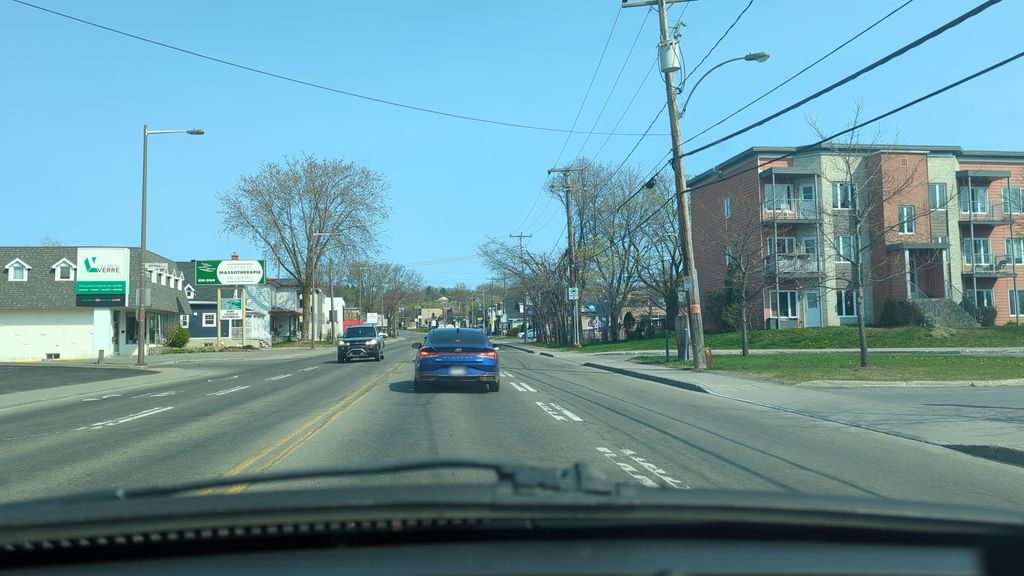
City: quebec_city